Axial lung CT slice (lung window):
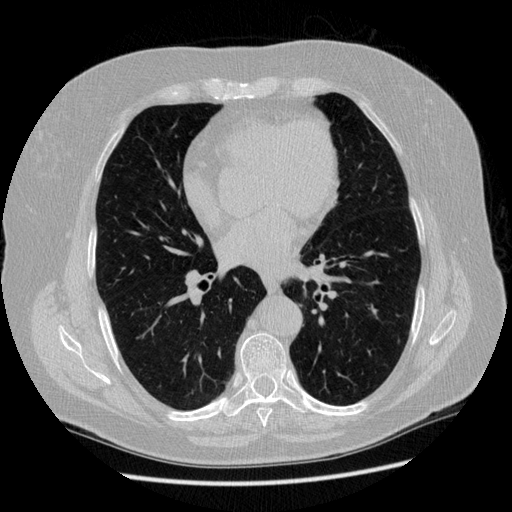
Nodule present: no